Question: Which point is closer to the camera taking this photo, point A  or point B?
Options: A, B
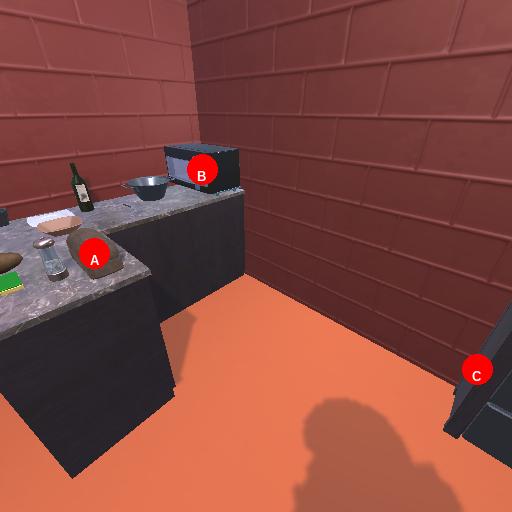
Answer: A